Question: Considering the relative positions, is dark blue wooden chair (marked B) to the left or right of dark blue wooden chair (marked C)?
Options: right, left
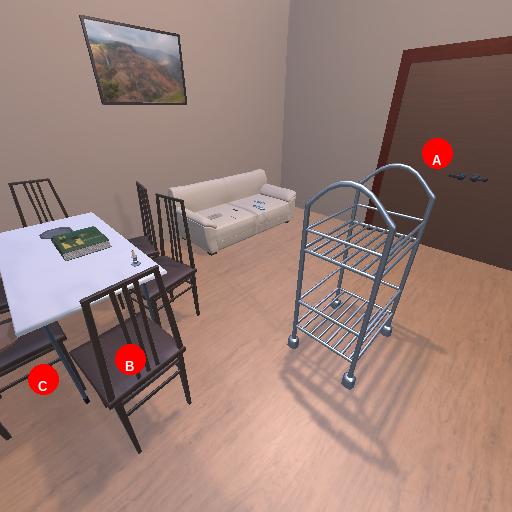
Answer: right